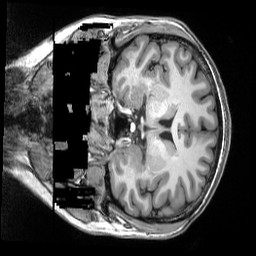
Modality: T1w
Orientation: coronal
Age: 20
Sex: female
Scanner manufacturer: siemens
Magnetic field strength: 3 T
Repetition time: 2.5 s
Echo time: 0.00343 s